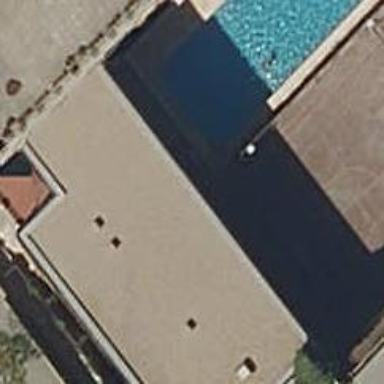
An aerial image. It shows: Swimming pool located in leisure land.